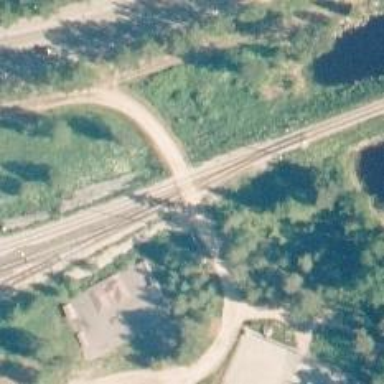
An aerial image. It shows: Crossing for the railway.